Question: I have a custom control based on 'TPanel', and it has an inner panel that defines the working region for my components and a outer area with a "minimize/restore" button to hide and show the (inner) panel.
If I drop a component at design time on my control and set its 'Align' property to 'alClient', the size of the outer panel is used and the minimize button is no longer visible.
How can I align or drop components on my panel to force them (to stay) within the area of the inner panel?

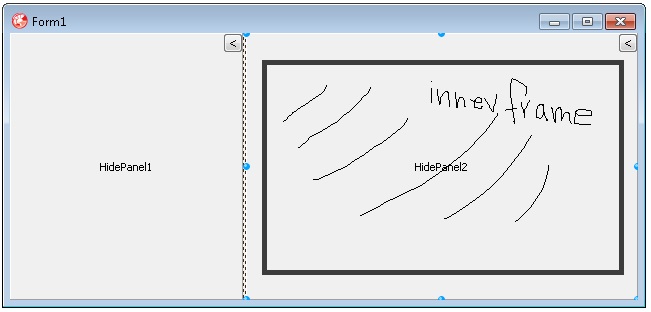
Answer: Place the button on an own panel which will not accept other controls and keep it in front, but would have the disadvantage that other controls could be covered.
'''
procedure THidePanel.AdjustClientRect(var Rect: TRect);
begin
inherited;
FPanel.BringToFront;
end;
constructor THidePanel.create(AOwner: TComponent);
begin
inherited;
FPanel := TPanel.Create(self);
FPanel.Align := alright;
FPanel.Parent := self;
FPanel.BevelOuter := bvNone;
FPanel.Width := 30;
FButton:=TSpeedButton.Create(self);
FButton.Parent := FPanel;
FPanel.ControlStyle := FPanel.ControlStyle - [csAcceptsControls];
end;
'''